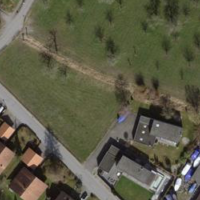
EUNIS habitat code: 24
Species observed at this site:
Sturnus vulgaris